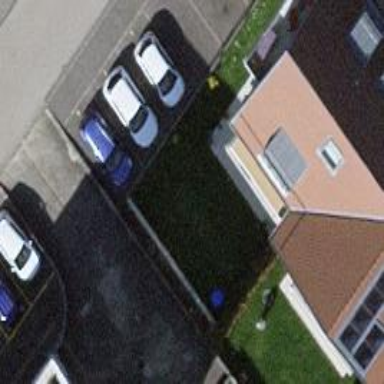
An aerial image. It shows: Garage building.